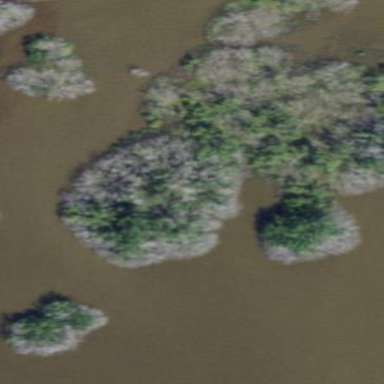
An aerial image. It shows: Mangrove wetland featuring Mangrove Swamp plant community.